Question: I have a dnn 7 website set up locally for development through dnndev.me. However I did not install the dnndev.me in the standard root folder c:\websites\dnndev.me\ it is in another location in my user documents. But the dnn installation works fine. So I added the and created a new project following the instructions on this page:
<URL>
When I build the module in debug and then release it says build successful and there are no errors, however there is no install folder and no installation files.
Dose some one have an idea of how I can trouble shoot this?
Thanks in advance.
## EDIT 1:
I have user both the C# and VB tempates as well as the Da2l and non-Dal2 templates. Same problem with every template.
Also,
I tried updating the MsBuildCommunity to the current version, that did not solve the problem either.
And i tried reinstallin ghte msbuild from the project manager command line - i got an error and did not solve the problem.
## EDIT 2
So I am using version 2.5 of the templates. It appears that part of the build is working correctly because there are files generated and copied/created in the folder and the folder.
I tried to run the build from the visual studio command prompt, here is the command prompt output from a newly created and un altered vb template with Dal2:
'''
C:\websites\dnndev.me\DesktopModules\DNNModule1>msbuild DNNModule1.vbproj
Microsoft (R) Build Engine version 4.0.30319.33440
[Microsoft .NET Framework, version 4.0.30319.34003]
Copyright (C) Microsoft Corporation. All rights reserved.
Build started 11/29/2013 11:34:58 PM.
Project "C:\websites\dnndev.me\DesktopModules\DNNModule1\DNNModule1.vbproj" on
node 1 (default targets).
GenerateTargetFrameworkMonikerAttribute:
Skipping target "GenerateTargetFrameworkMonikerAttribute" because all output fi
les are up-to-date with respect to the input files.
CoreCompile:
C:\Windows\Microsoft.NET\Framework\v4.0.30319\Vbc.exe /noconfig /imports:Micr
osoft.VisualBasic,System,System.Collections,System.Collections.Generic,System
.Data,System.Linq,System.Diagnostics,System.Collections.Specialized,System.Co
nfiguration,System.Text,System.Text.RegularExpressions,System.Web,System.Web.
Caching,System.Web.SessionState,System.Web.Security,System.Web.Profile,System
.Web.UI,System.Web.UI.WebControls,System.Web.UI.WebControls.WebParts,System.W
eb.UI.HtmlControls /optioncompare:Binary /optionexplicit+ /optionstrict:custo
m /nowarn:42016,41999,42017,42018,42019,42032,42036,42020,42021,42022 /option
infer+ /nostdlib /rootnamespace:Christoc.Modules.DNNModule1 /sdkpath:"C:\Prog
ram Files (x86)\Reference Assemblies\Microsoft\Framework\.NETFramework\v4.0"
/highentropyva- /doc:obj\Debug\DNNModule1.xml /define:"CONFIG=\"Debug\",DEBUG
=-1,TRACE=-1,_MyType=\"Custom\",PLATFORM=\"AnyCPU\"" /reference:C:\websites\d
nndev.me\bin\DotNetNuke.dll,C:\websites\dnndev.me\bin\DotNetNuke.WebUtility.d
ll,"C:\Program Files (x86)\Reference Assemblies\Microsoft\Framework\.NETFrame
work\v4.0\System.Configuration.dll","C:\Program Files (x86)\Reference Assembl
ies\Microsoft\Framework\.NETFramework\v4.0\System.Core.dll","C:\Program Files
(x86)\Reference Assemblies\Microsoft\Framework\.NETFramework\v4.0\System.Dat
a.DataSetExtensions.dll","C:\Program Files (x86)\Reference Assemblies\Microso
ft\Framework\.NETFramework\v4.0\System.Data.dll","C:\Program Files (x86)\Refe
rence Assemblies\Microsoft\Framework\.NETFramework\v4.0\System.dll","C:\Progr
am Files (x86)\Reference Assemblies\Microsoft\Framework\.NETFramework\v4.0\Sy
stem.Drawing.dll","C:\Program Files (x86)\Reference Assemblies\Microsoft\Fram
ework\.NETFramework\v4.0\System.EnterpriseServices.dll","C:\Program Files (x8
6)\Reference Assemblies\Microsoft\Framework\.NETFramework\v4.0\System.Web.dll
","C:\Program Files (x86)\Reference Assemblies\Microsoft\Framework\.NETFramew
ork\v4.0\System.Web.Extensions.dll","C:\Program Files (x86)\Reference Assembl
ies\Microsoft\Framework\.NETFramework\v4.0\System.Web.Mobile.dll","C:\Program
Files (x86)\Reference Assemblies\Microsoft\Framework\.NETFramework\v4.0\Syst
em.Web.Services.dll","C:\Program Files (x86)\Reference Assemblies\Microsoft\F
ramework\.NETFramework\v4.0\System.Xml.dll" /debug+ /debug:full /out:obj\Debu
g\DNNModule1.dll /target:library Components\FeatureController.vb Components\I
temController.vb Components\Item.vb Settings.ascx.designer.vb Settings.ascx.v
b DNNModule1SettingsBase.vb Edit.ascx.designer.vb Edit.ascx.vb "My Project\As
semblyInfo.vb" DNNModule1ModuleBase.vb View.ascx.designer.vb View.ascx.vb "C:
\Users\Jordan\AppData\Local\Temp\.NETFramework,Version=v4.0.AssemblyAttribute
s.vb"
vbc : warning BC40010: Possible problem detected while building assembly 'DNNMo
dule1': The version '00.00.01.*' specified for the 'file version' is not in the
normal 'major.minor.build.revision' format [C:\websites\dnndev.me\DesktopModul
es\DNNModule1\DNNModule1.vbproj]
CopyFilesToOutputDirectory:
Copying file from "obj\Debug\DNNModule1.dll" to "..\..\bin\DNNModule1.dll".
DNNModule1 -> C:\websites\dnndev.me\bin\DNNModule1.dll
Copying file from "obj\Debug\DNNModule1.pdb" to "..\..\bin\DNNModule1.pdb".
Copying file from "obj\Debug\DNNModule1.xml" to "..\..\bin\DNNModule1.xml".
Done Building Project "C:\websites\dnndev.me\DesktopModules\DNNModule1\DNNModul
e1.vbproj" (default targets).
Build succeeded.
"C:\websites\dnndev.me\DesktopModules\DNNModule1\DNNModule1.vbproj" (default ta
rget) (1) ->
(CoreCompile target) ->
vbc : warning BC40010: Possible problem detected while building assembly 'DNN
Module1': The version '00.00.01.*' specified for the 'file version' is not in t
he normal 'major.minor.build.revision' format [C:\websites\dnndev.me\DesktopMod
ules\DNNModule1\DNNModule1.vbproj]
1 Warning(s)
0 Error(s)
Time Elapsed 00:00:02.65
C:\websites\dnndev.me\DesktopModules\DNNModule1>
'''
as for the MSBuild Community Tasks. I have the following folder in the packages directory:
MSBuildTasks.1.4.0.61. If I go to menu Tools -> Library Package Manager -> Manage NuGet Packages for Solution, the MsBuildTasks is listed in the installed packages (v 1.4.0.61).
## EDIT 3
Okay, so i was thinking the same thing as chris in regards to the release vs debug setting. So i manually triggered a realease build using the command promt /p:configuration=release. THis caused a new error to appear:
'''
C:\websites\dnndev.me\DesktopModules\DNNModule1>msbuild dnnmodule1.vbproj /p:Configuration=Release
Microsoft (R) Build Engine version 4.0.30319.33440
[Microsoft .NET Framework, version 4.0.30319.34003]
Copyright (C) Microsoft Corporation. All rights reserved.
Build started 11/30/2013 12:06:27 AM.
Project "C:\websites\dnndev.me\DesktopModules\DNNModule1\dnnmodule1.vbproj" on node 1 (default targets).
GenerateTargetFrameworkMonikerAttribute:
Skipping target "GenerateTargetFrameworkMonikerAttribute" because all output files are up-to-date with respect to the input files.
CoreCompile:
Skipping target "CoreCompile" because all output files are up-to-date with respect to the input files.
CopyFilesToOutputDirectory:
dnnmodule1 -> C:\websites\dnndev.me\bin\DNNModule1.dll
C:\websites\dnndev.me\DesktopModules\DNNModule1\BuildScripts\ModulePackage.targets(10,4): error MSB4062: The "MSBuild.Community.Tasks.XmlRead" task could not be loaded f
rom the assembly C:\websites\dnndev.me\DesktopModules\DNNModule1\BuildScripts\*Undefined*\packages\MSBuildTasks.1.4.0.61\tools\MSBuild.Community.Tasks.dll. Could not loa
d file or assembly 'file:///C:\websites\dnndev.me\DesktopModules\DNNModule1\BuildScripts\*Undefined*\packages\MSBuildTasks.1.4.0.61\tools\MSBuild.Community.Tasks.dll' or
one of its dependencies. The filename, directory name, or volume label syntax is incorrect. Confirm that the <UsingTask> declaration is correct, that the assembly and a
ll its dependencies are available, and that the task contains a public class that implements Microsoft.Build.Framework.ITask. [C:\websites\dnndev.me\DesktopModules\DNNMo
dule1\dnnmodule1.vbproj]
Done Building Project "C:\websites\dnndev.me\DesktopModules\DNNModule1\dnnmodule1.vbproj" (default targets) -- FAILED.
Build FAILED.
'''
Here is the screen shot of where I switch to release from debug. I must be missing something obvious.

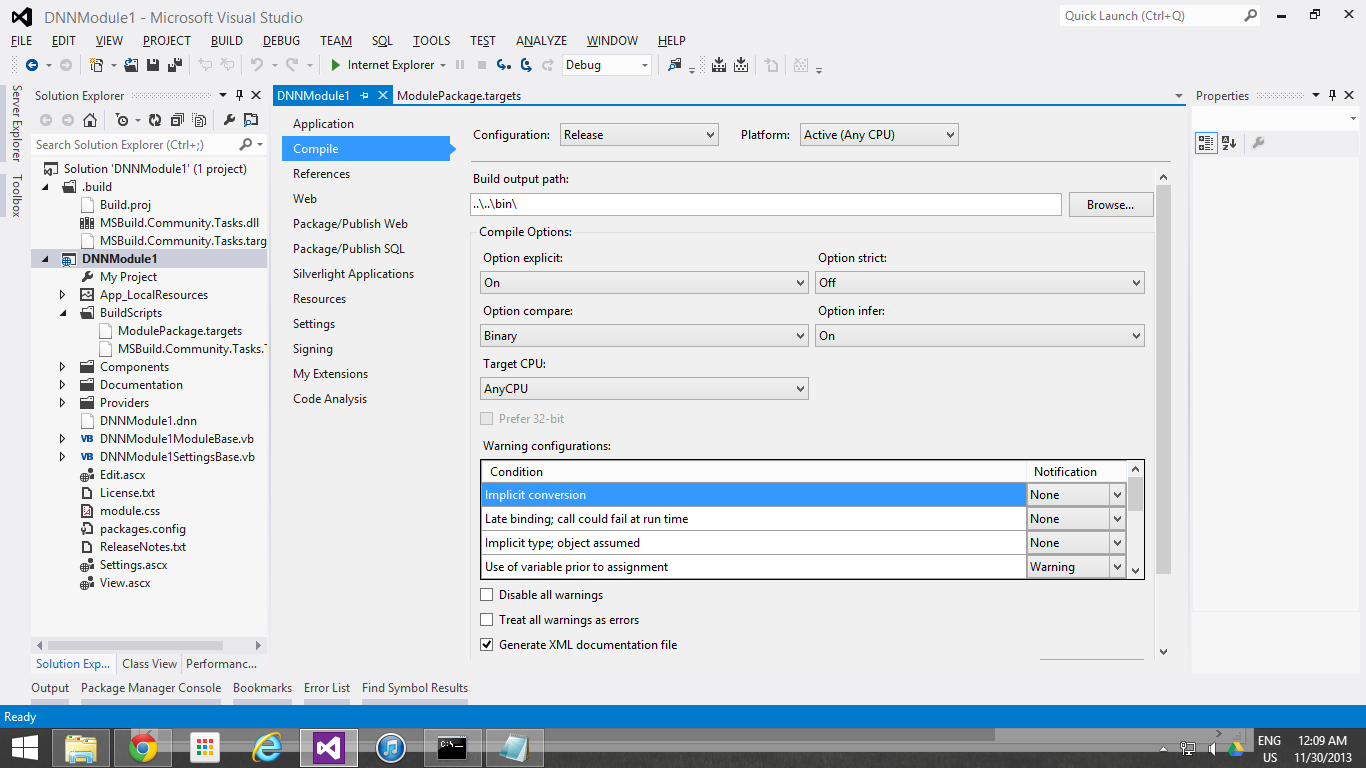
Answer: Make sure that you are switching to RELEASE mode in the Toolbar in VS, not just the project properties. If you don't see the build toolbar, I recommend you configure VS for C# mode instead of VB, then the dropdown becomes easy to access.